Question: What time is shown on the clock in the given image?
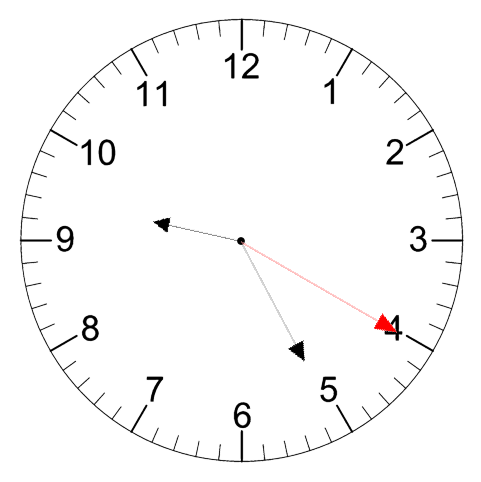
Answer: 09:25:20